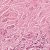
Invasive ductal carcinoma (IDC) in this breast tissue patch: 1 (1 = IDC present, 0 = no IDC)